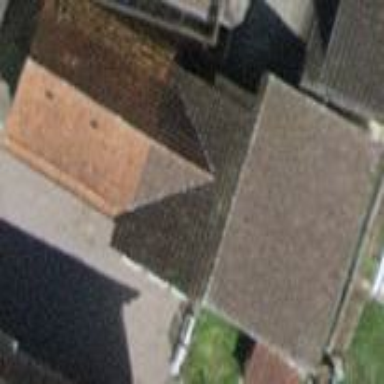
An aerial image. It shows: Shed building.